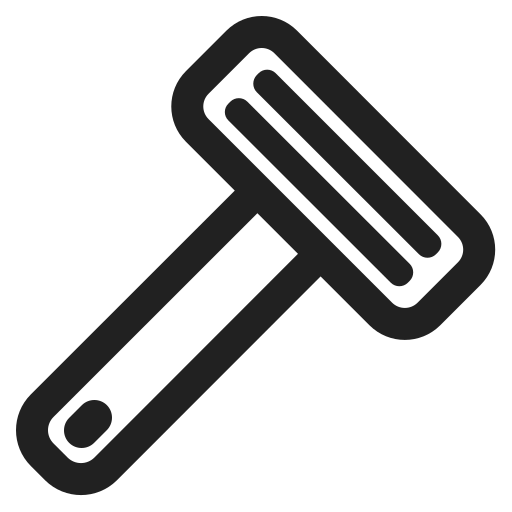
razor high contrast